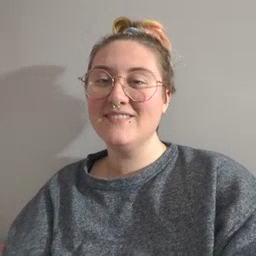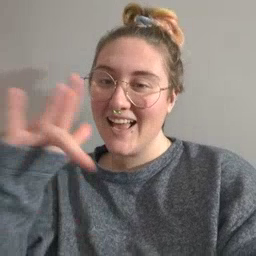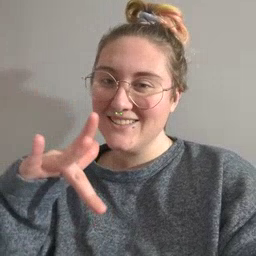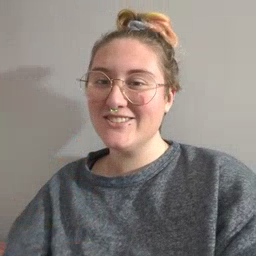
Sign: touch